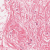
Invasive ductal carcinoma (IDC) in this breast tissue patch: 0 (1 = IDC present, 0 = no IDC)